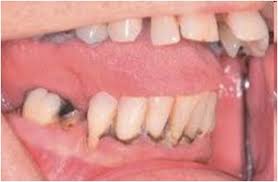
Condition: Tooth Discoloration